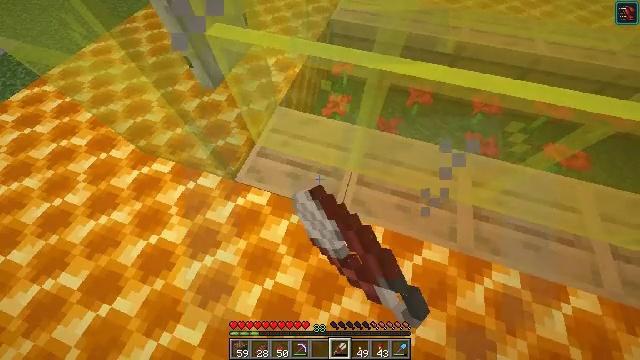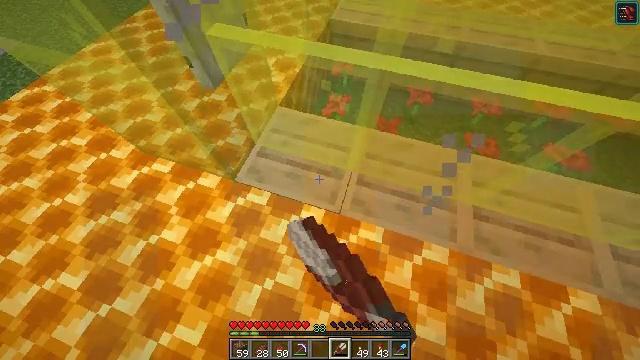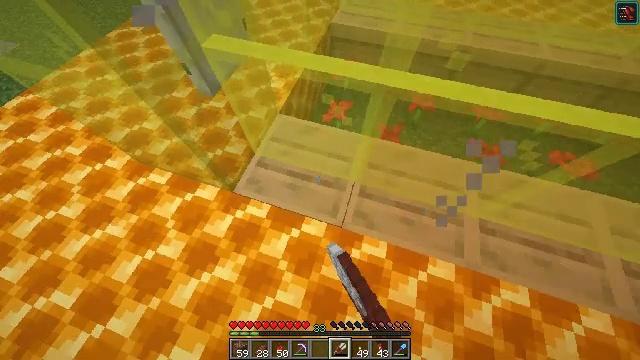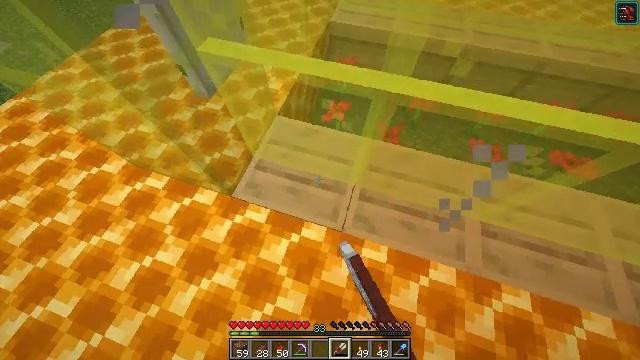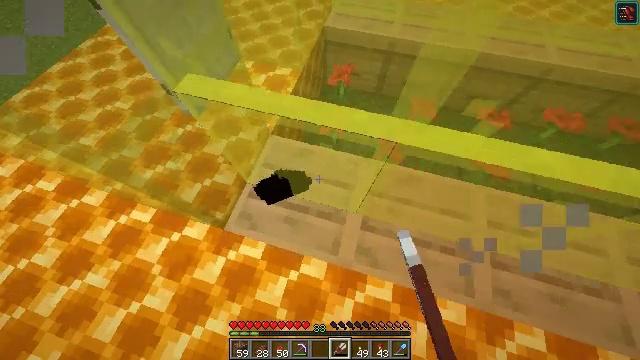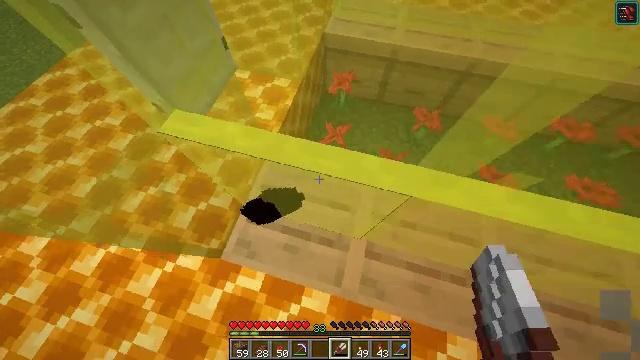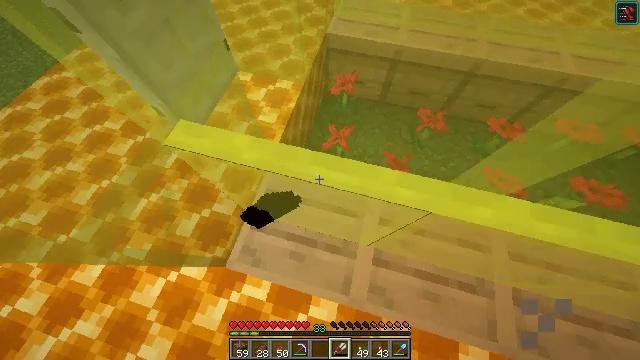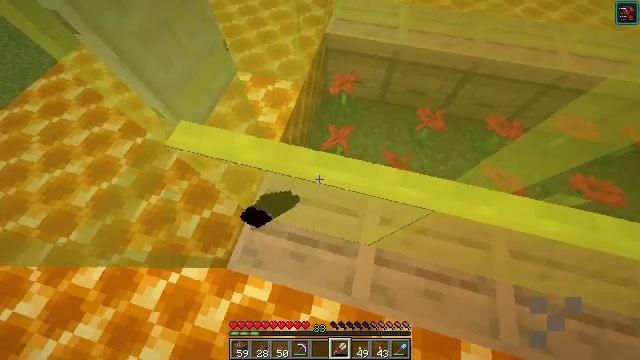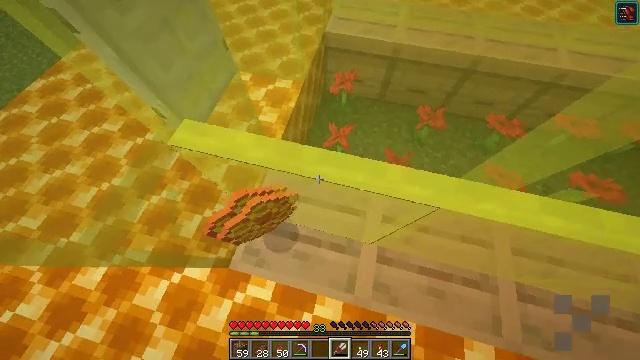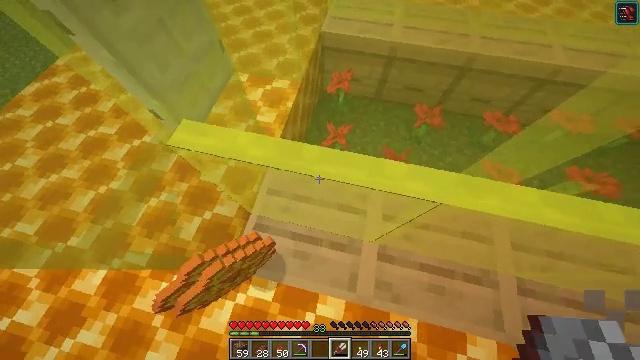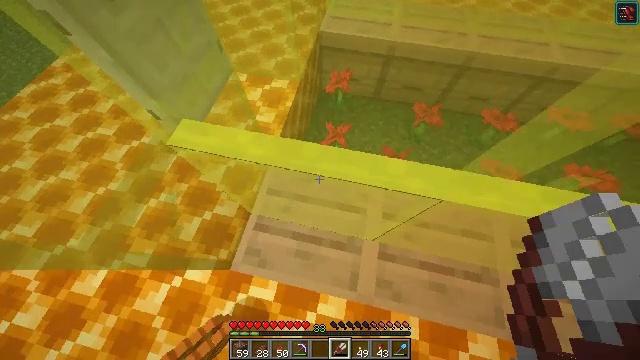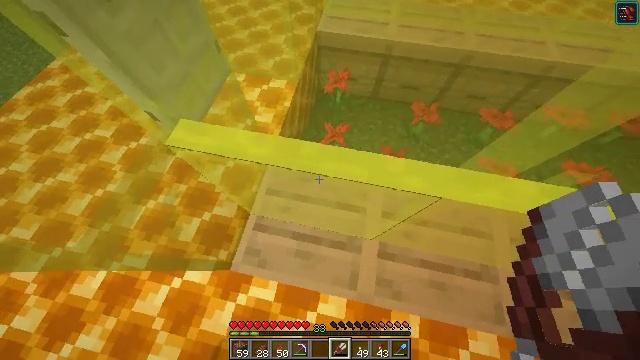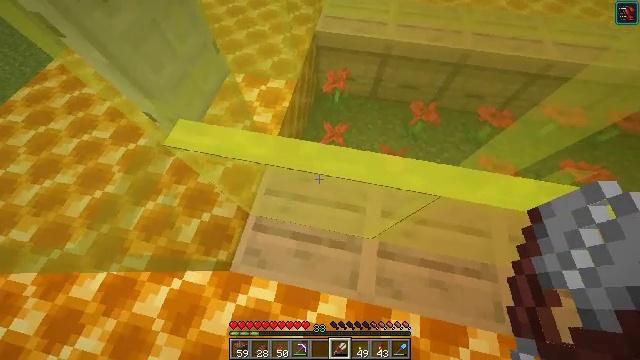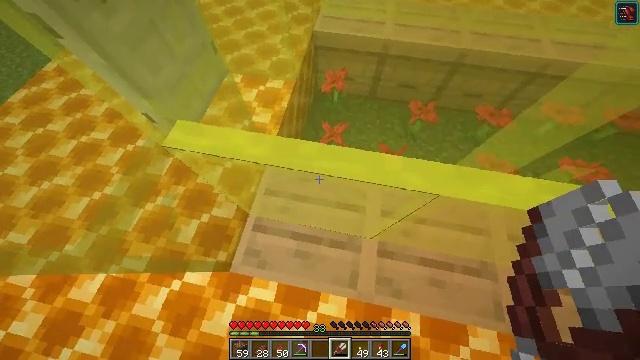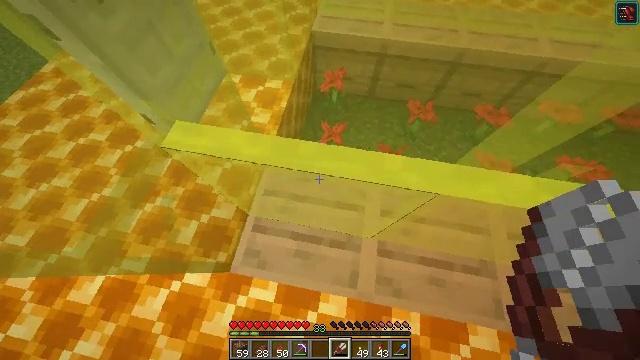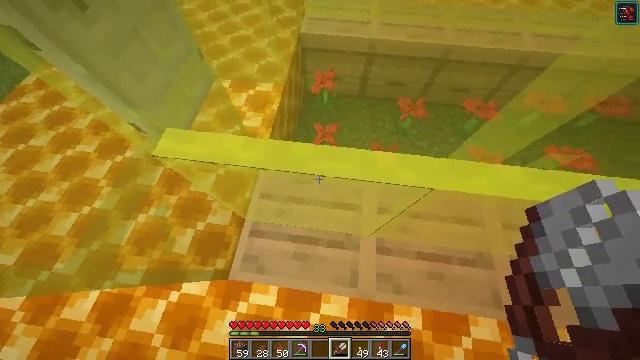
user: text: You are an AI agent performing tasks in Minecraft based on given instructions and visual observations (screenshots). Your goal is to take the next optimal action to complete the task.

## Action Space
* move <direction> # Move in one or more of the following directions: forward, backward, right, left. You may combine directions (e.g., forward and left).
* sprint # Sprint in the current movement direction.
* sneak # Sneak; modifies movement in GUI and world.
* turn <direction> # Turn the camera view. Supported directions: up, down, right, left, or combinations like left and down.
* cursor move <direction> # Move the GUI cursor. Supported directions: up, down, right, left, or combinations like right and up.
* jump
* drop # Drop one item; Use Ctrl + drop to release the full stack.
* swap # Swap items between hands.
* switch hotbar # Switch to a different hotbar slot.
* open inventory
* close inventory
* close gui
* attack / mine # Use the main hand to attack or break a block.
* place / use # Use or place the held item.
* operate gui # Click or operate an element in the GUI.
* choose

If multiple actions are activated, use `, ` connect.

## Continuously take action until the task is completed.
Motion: motion action
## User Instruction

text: Organize honeycombs in a 2x2 pattern to craft a honeycomb block.
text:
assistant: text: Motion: no_op
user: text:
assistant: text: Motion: move forward
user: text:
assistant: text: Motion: move forward
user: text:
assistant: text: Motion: move forward, turn right and down
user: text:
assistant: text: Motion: move forward
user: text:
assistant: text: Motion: no_op
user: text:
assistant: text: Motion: no_op
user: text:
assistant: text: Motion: no_op
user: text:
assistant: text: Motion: turn right
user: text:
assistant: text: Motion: no_op
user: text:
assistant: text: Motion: no_op
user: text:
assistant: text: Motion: no_op
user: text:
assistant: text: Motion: no_op
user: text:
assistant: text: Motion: no_op
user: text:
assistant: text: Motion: turn right
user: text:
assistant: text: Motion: turn right and up
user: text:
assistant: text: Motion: move back, turn right and up
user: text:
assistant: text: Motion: turn right and up
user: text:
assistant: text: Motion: turn right and up
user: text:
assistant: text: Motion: turn right and up
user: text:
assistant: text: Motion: turn left and up
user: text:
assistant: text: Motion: turn left
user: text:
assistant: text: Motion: turn right and down
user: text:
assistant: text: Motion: turn right and up
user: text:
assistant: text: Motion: turn right and up
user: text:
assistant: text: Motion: move forward, turn right
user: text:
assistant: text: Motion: move forward, turn right
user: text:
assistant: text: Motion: move forward
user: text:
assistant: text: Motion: no_op
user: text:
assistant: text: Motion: no_op